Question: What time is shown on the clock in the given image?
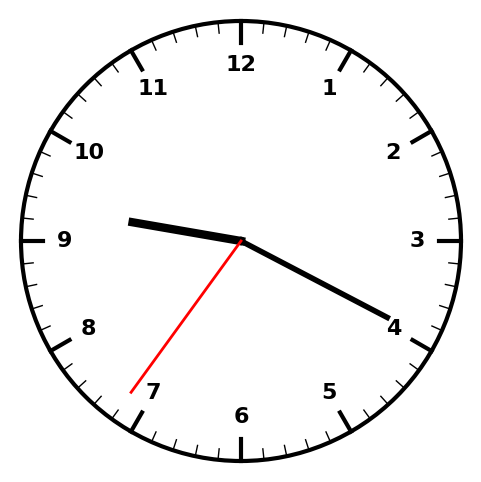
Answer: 09:19:36